Field crop: maize
Growth stage: 2
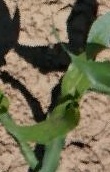
Species: maize